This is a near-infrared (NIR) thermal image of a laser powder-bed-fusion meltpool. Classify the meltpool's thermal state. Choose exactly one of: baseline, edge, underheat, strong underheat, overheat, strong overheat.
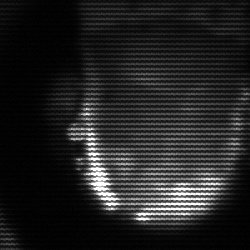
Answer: baseline